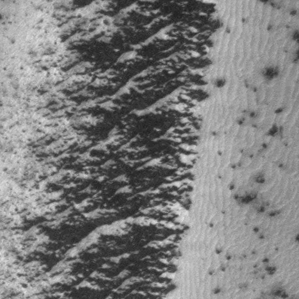
Label: frost